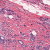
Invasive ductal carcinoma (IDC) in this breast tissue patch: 1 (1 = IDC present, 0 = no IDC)